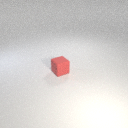
small red rubber cube